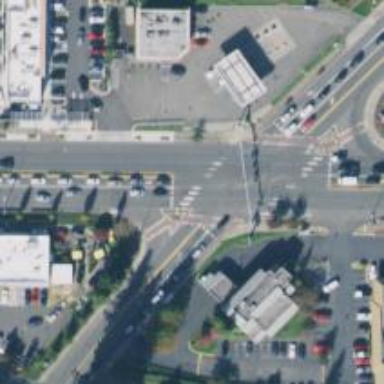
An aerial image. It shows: Footway with asphalt surface leading to traffic island.